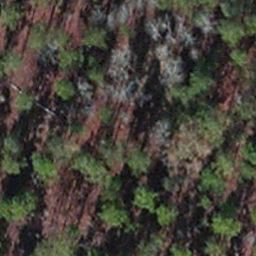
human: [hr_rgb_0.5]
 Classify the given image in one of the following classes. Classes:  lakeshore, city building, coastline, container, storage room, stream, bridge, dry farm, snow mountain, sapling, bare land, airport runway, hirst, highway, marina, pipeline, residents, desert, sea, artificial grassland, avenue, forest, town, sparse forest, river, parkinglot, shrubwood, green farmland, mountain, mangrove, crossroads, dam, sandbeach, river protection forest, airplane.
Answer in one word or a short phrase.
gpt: sapling